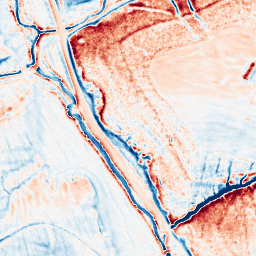
Category: classical
Decomposition family: uniform
Decomposition parameters: size: 10
Upsampling method: regularized
Upsampling parameters: scale: 4
lambda_reg: 0.01
Upsampling scale: 4